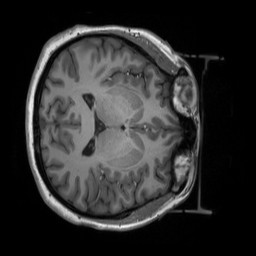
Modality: T1w
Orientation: axial
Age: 27
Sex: female
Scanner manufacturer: siemens
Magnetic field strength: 3 T
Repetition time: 2.53 s
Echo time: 0.00219 s